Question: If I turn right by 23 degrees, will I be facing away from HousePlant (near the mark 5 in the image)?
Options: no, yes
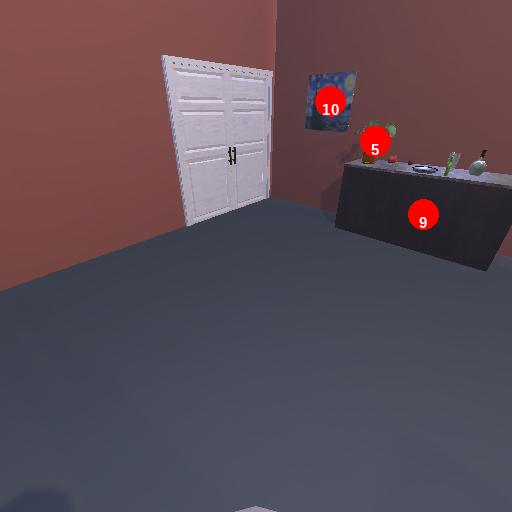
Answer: no